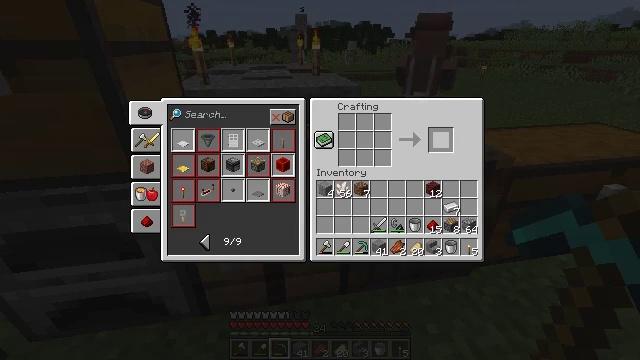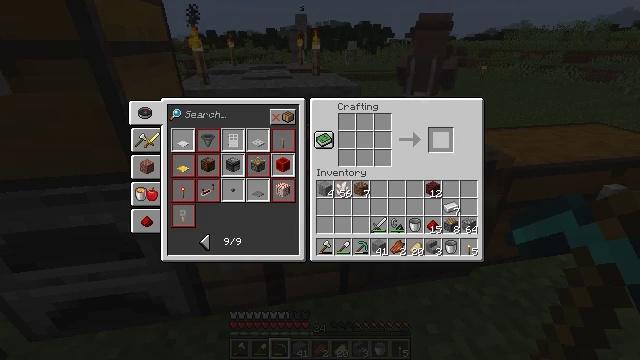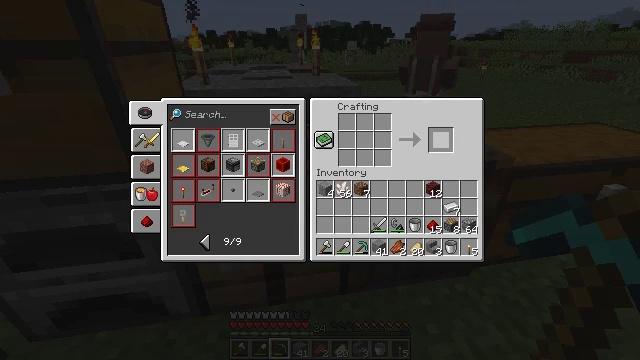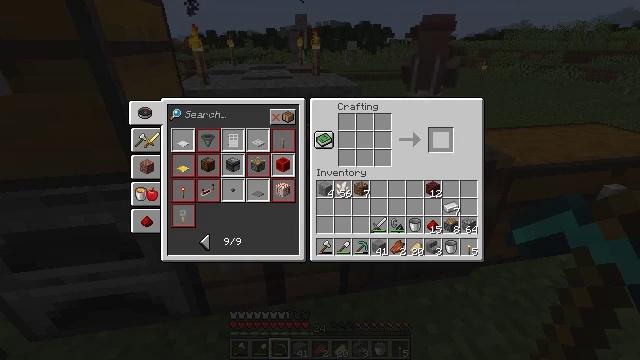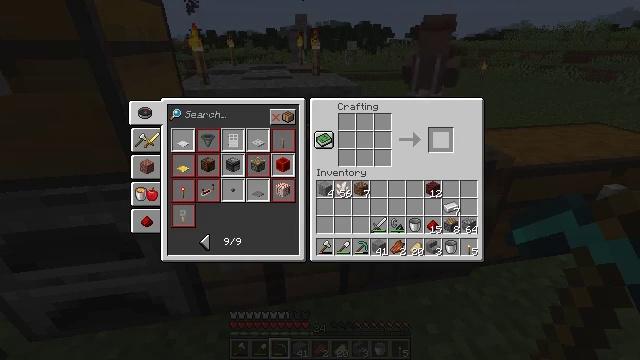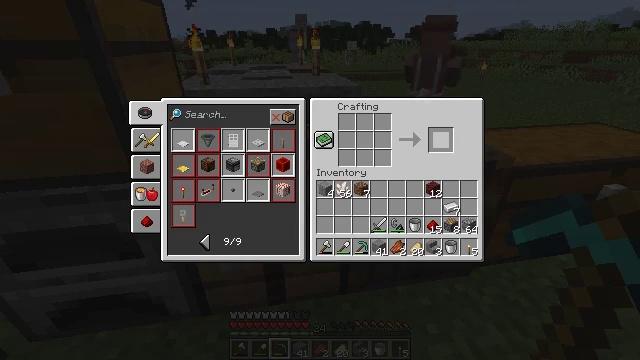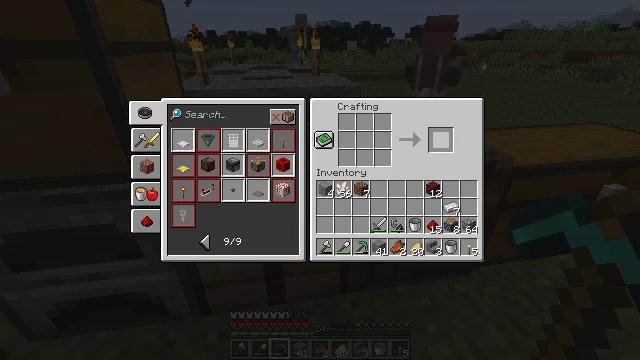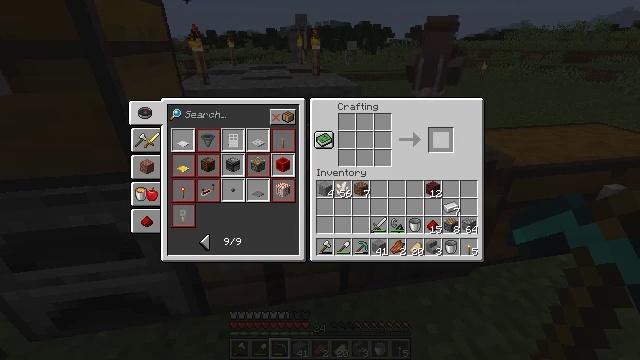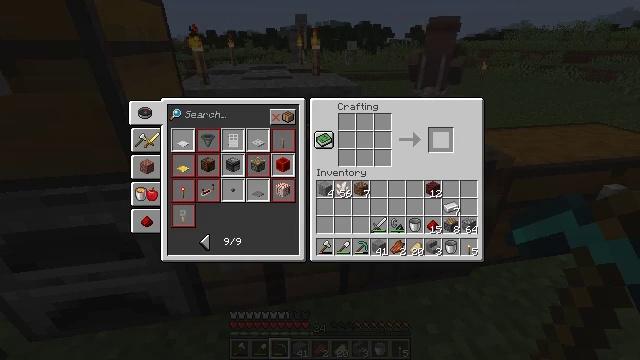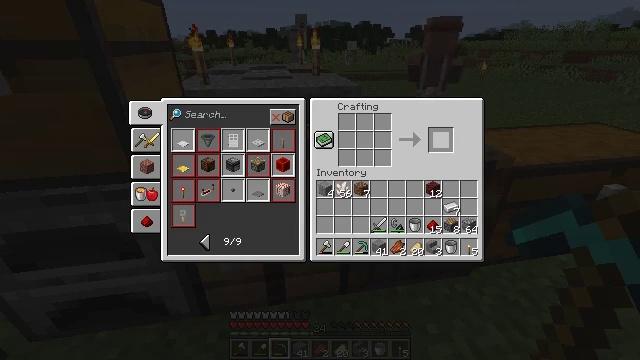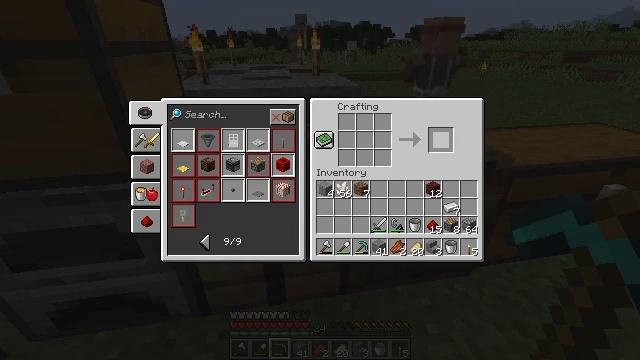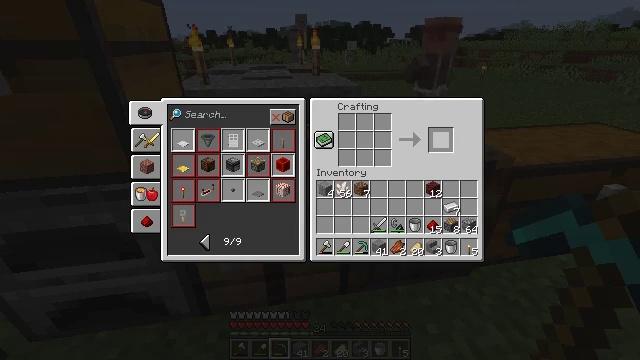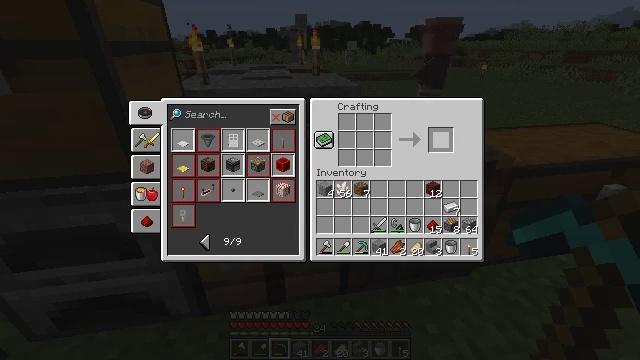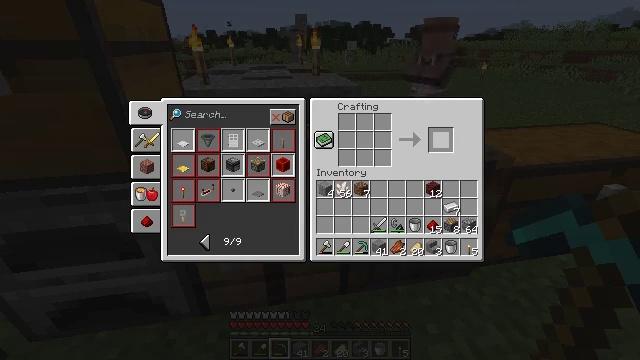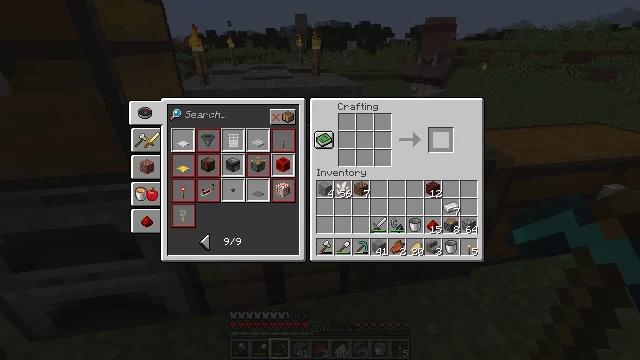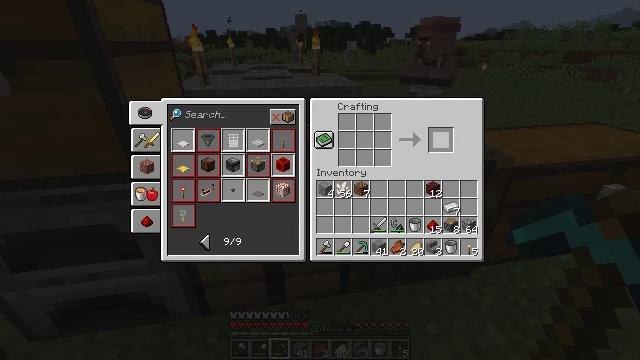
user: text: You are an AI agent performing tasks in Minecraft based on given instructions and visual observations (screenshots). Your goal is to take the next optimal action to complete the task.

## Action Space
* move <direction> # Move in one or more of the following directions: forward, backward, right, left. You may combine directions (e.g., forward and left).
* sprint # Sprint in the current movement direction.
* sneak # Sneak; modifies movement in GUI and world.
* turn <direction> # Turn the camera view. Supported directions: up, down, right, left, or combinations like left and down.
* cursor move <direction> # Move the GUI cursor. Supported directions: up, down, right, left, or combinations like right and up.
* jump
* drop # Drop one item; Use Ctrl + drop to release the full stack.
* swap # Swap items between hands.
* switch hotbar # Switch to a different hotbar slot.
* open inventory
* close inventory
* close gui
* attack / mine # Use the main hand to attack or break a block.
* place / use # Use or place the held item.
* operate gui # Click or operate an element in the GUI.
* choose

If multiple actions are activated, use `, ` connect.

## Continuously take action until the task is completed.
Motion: motion action
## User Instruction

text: Craft an observer.
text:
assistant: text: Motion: no_op
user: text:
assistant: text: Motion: no_op
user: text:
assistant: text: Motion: no_op
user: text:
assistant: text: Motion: no_op
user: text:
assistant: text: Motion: no_op
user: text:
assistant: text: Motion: no_op
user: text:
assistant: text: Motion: no_op
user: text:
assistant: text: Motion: no_op
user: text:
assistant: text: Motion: no_op
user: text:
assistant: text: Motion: no_op
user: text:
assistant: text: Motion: no_op
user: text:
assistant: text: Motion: no_op
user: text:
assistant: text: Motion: no_op
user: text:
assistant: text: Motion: no_op
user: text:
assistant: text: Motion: no_op
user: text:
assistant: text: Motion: no_op
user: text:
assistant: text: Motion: no_op
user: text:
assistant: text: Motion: no_op
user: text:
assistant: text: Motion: no_op
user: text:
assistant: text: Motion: no_op
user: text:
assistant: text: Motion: no_op
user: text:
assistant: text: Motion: no_op
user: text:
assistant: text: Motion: no_op
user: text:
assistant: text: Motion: no_op
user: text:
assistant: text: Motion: no_op
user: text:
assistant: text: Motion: no_op
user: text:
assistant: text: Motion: no_op
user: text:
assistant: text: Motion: no_op
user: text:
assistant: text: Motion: no_op
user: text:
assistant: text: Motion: no_op